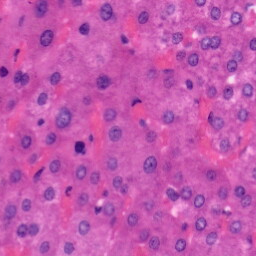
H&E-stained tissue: Liver